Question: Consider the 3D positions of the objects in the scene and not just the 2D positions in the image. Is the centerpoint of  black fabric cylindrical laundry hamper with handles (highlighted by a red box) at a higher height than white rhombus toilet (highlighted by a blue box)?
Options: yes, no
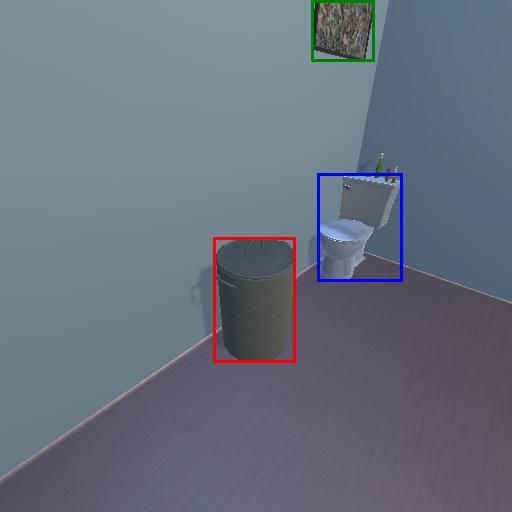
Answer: yes